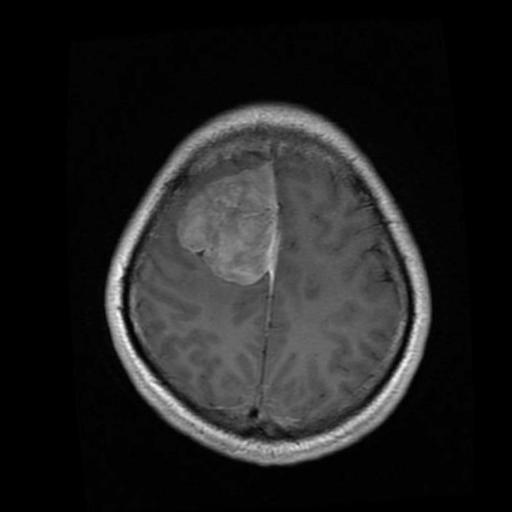
Label: meningioma